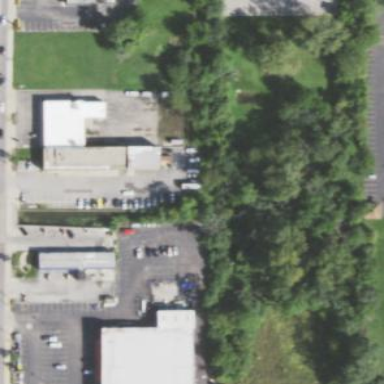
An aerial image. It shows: Retail area.